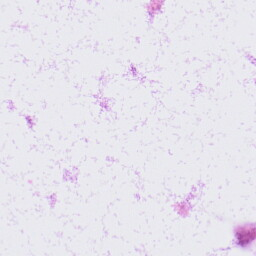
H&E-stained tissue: LymphNode